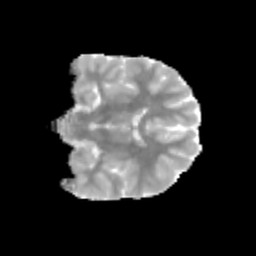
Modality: MD
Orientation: coronal
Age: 12
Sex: female
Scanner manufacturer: siemens
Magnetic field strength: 3 T
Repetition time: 3.8 s
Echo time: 0.07 s